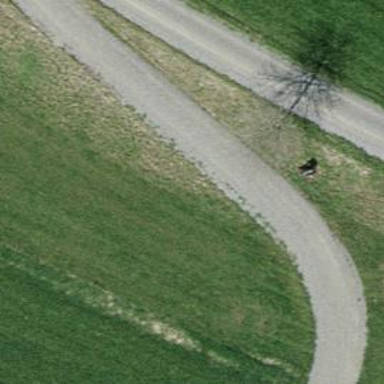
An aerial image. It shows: Track with grade 3 pebblestone surface.